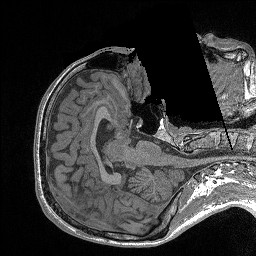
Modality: FLASH
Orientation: axial
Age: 23
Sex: male